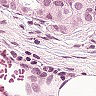
Metastatic tissue present: yes